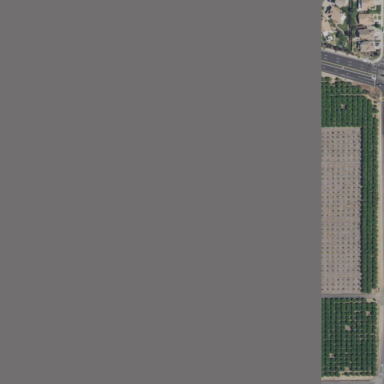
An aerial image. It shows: Citrus farmyard.